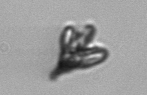
Label: Pyramimonas_longicauda